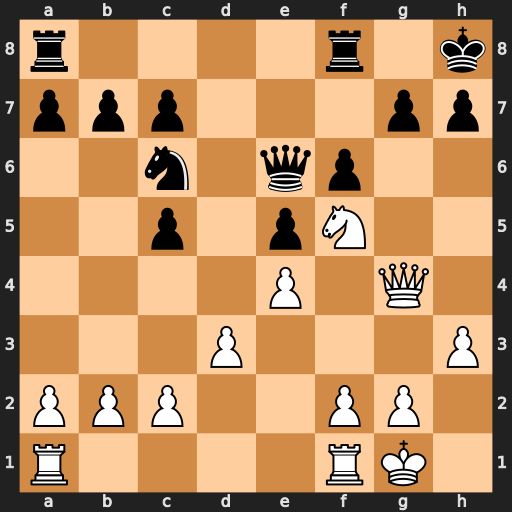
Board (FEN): r4r1k/ppp3pp/2n1qp2/2p1pN2/4P1Q1/3P3P/PPP2PP1/R4RK1
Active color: w
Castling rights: -
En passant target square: -
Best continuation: Qxg7#